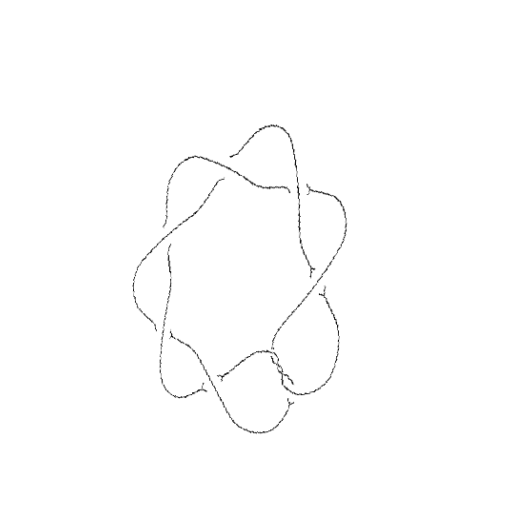
Crossing number: 10